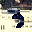
Label: 3